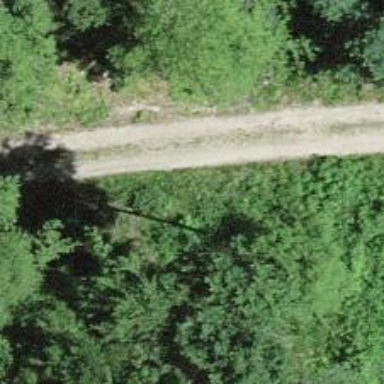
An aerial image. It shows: Gravel track.